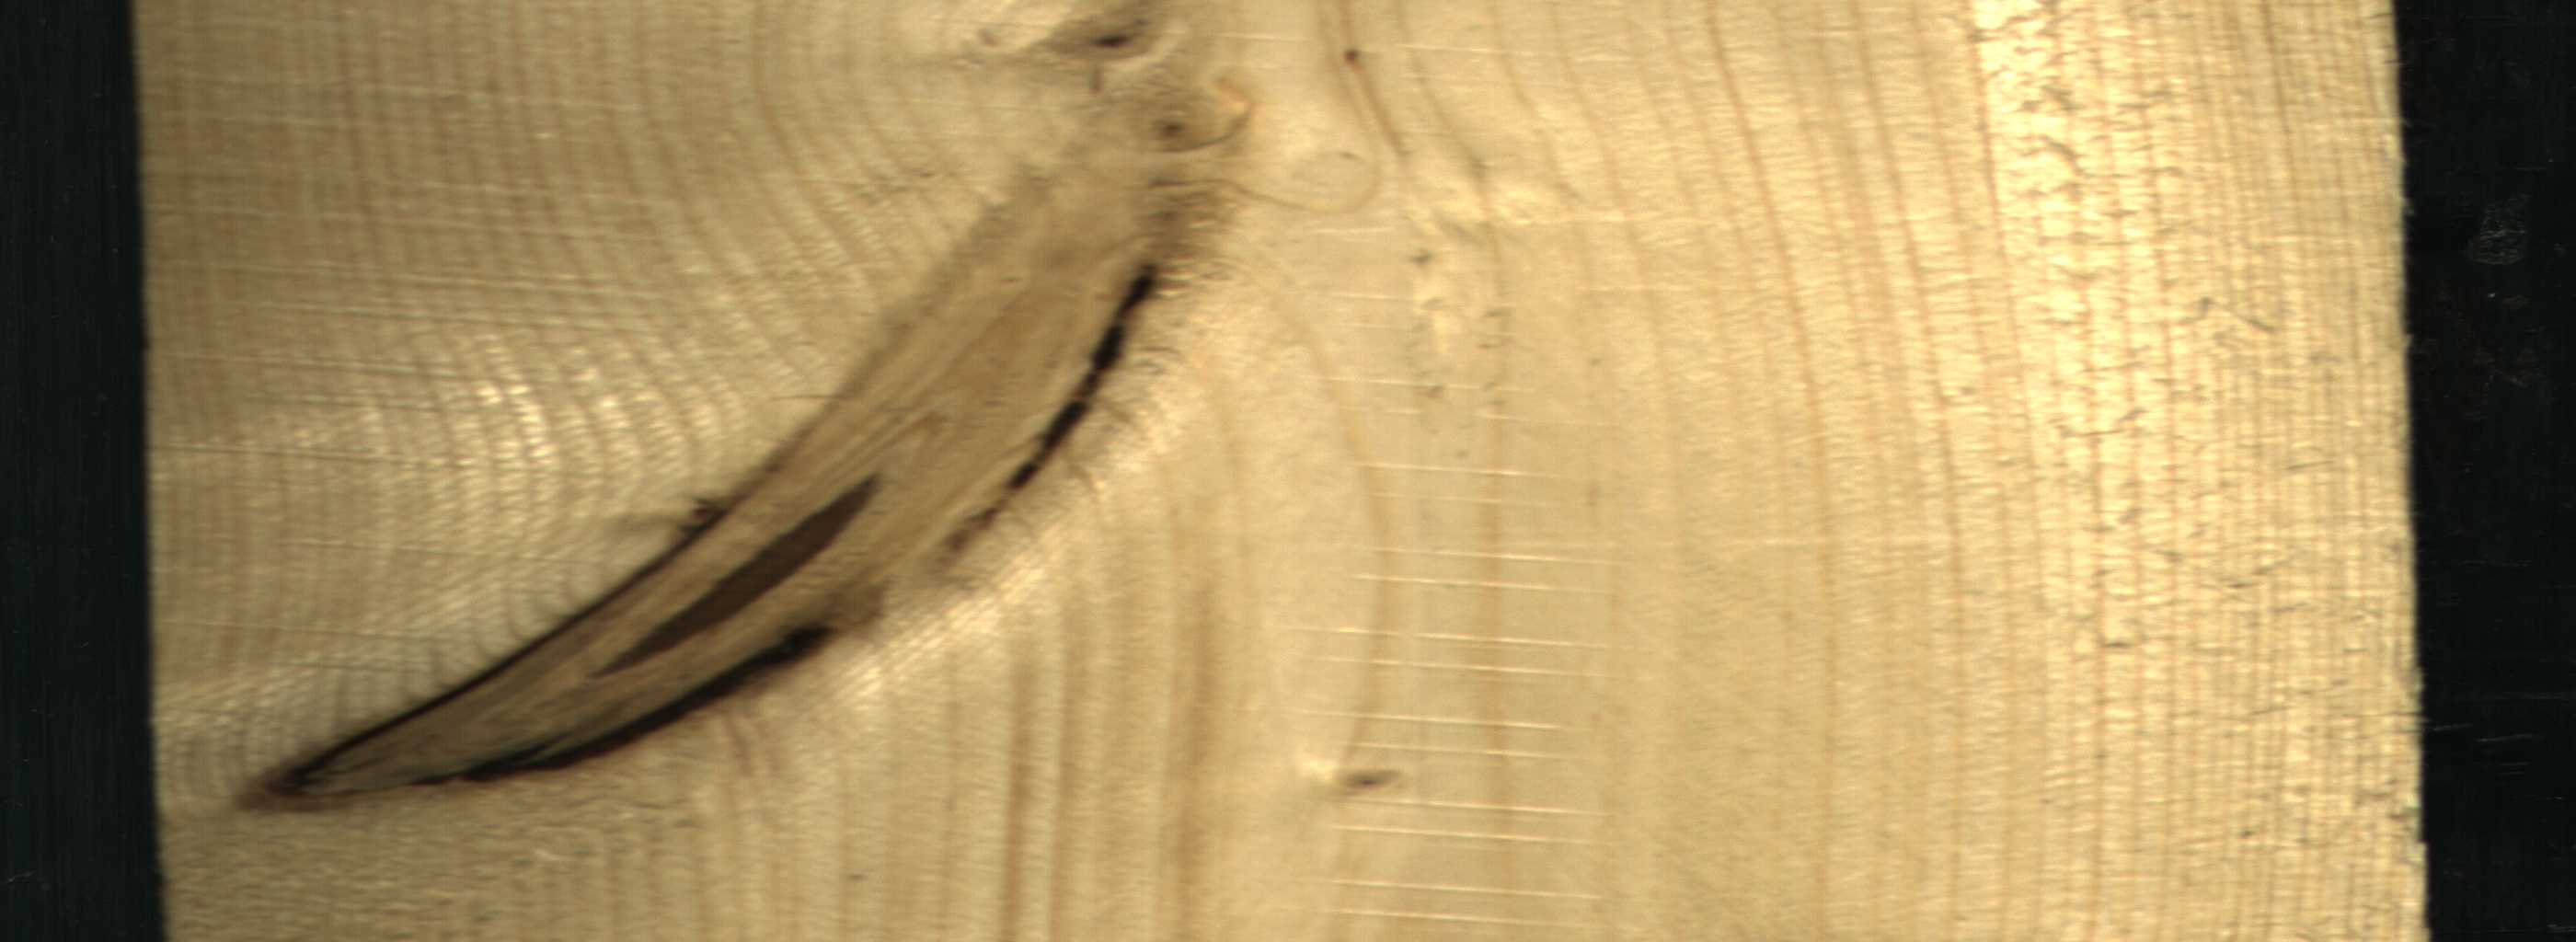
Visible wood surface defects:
Dead_Knot
Live_Knot
Live_Knot
Live_Knot
Live_Knot